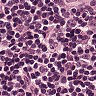
Metastatic tissue present: no